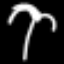
Label: palm tree